Current action and preconditions to check: trajectory_clear

Your task: For each precondition in the list above, predict whether it will hold at this action.

Consider the current scene as observed from the mobile robot's camera, and analyze the predicted future states of all dynamic agents (e.g., people, animals, vehicles, or any moving entities) within the NEXT SECOND.

IMPORTANT: Only answer "very likely" if you are absolutely certain—based on strong, clear evidence—that a dynamic agent will violate the precondition in the predicted future state. Do NOT answer "very likely" for unlikely, ambiguous, or low-probability risks.

Ask yourself for each precondition: Is there a high probability, with clear and convincing evidence, that the predicted future states of any dynamic agent will interfere with the predicted future state of the currently executing action within the NEXT SECOND, causing that precondition to fail?

Assess the risk level based on these predictions. Use "likely" or "very likely" if motions create a clear risk of interference.

Use "neutral" or "improbable" if agents are nearby but their predicted paths are clearly diverging or non-conflicting.

Failure Risk Categories: "very improbable", "improbable", "neutral", "likely", "very likely"

Answer Format: Output ONLY the probability_of_failure value from these categories: "very improbable", "improbable", "neutral", "likely", "very likely"

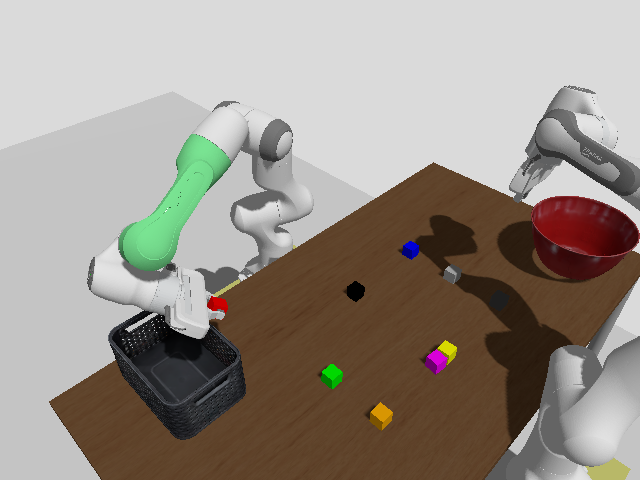

Answer: very improbable